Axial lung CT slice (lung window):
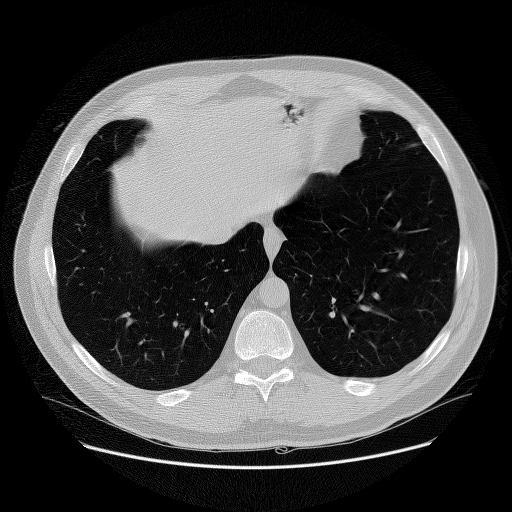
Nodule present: no